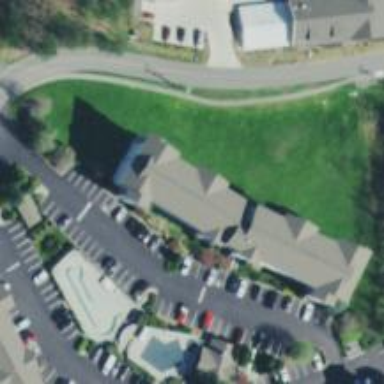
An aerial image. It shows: Hotel building.